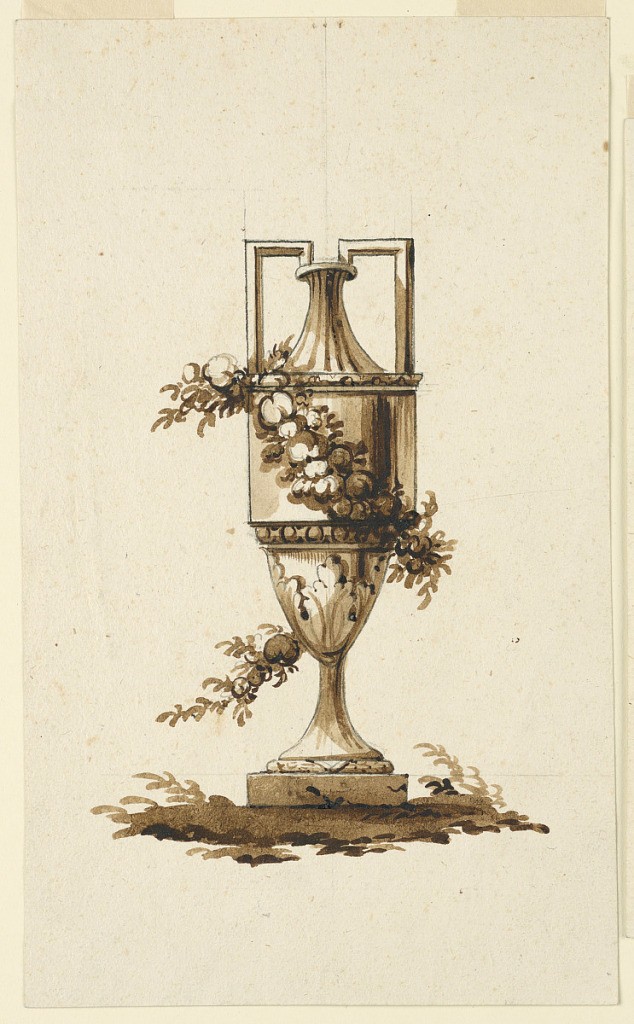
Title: Design for an Amphora
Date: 1775–1800
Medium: Graphite, pen and black ink, brush and wash on paper
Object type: Drawing
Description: Elevation of an amphora with square handles decorated with a floral garland